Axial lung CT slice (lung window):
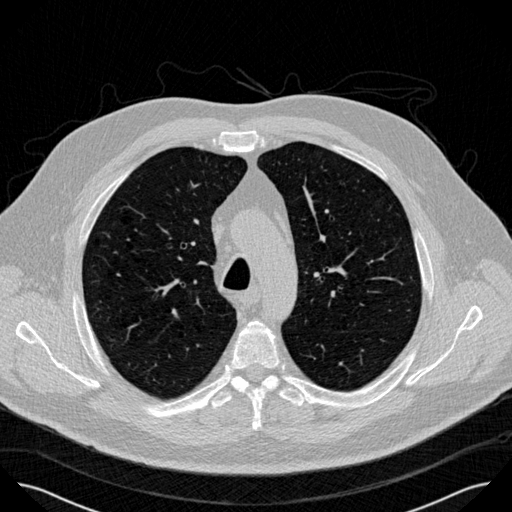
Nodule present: no